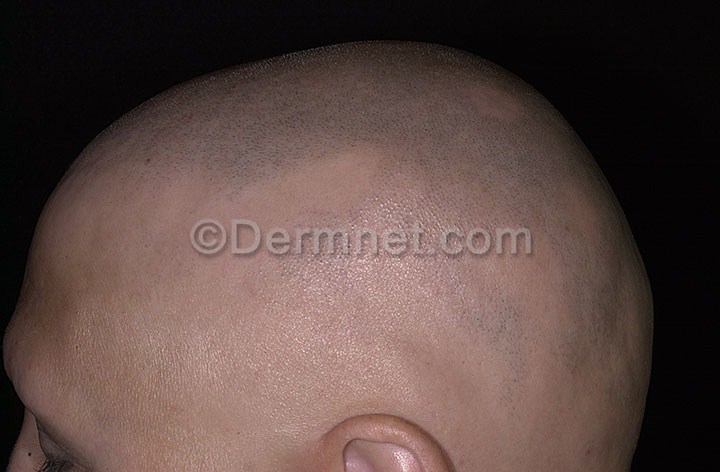
Disease: Hair Loss Photos Alopecia and other Hair Diseases